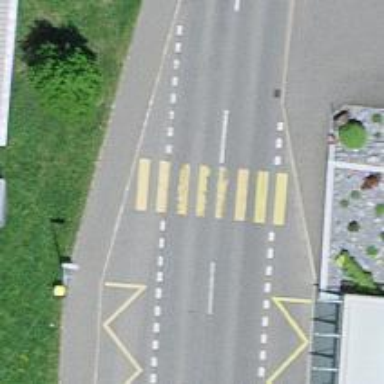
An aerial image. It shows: Zebra crossing on the road.